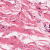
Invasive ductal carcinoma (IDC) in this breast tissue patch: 0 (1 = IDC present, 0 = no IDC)